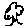
Label: tree